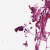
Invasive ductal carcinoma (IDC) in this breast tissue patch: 0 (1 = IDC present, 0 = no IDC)